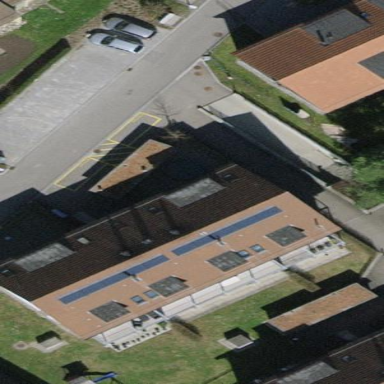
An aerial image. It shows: Gabled roof tile apartment building.